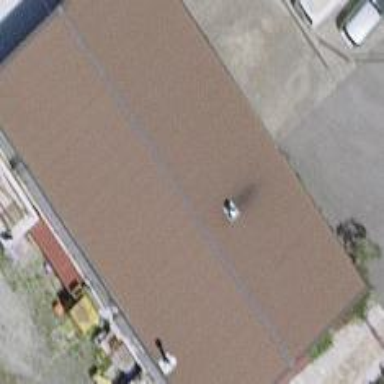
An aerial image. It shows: Car repair shop.